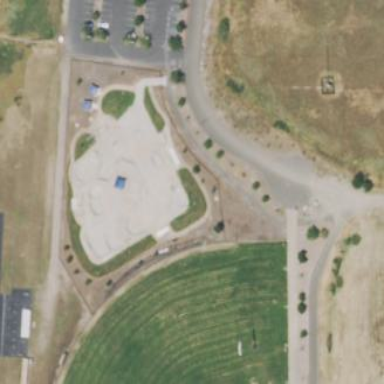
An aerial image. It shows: Concrete pitch for leisure land activities.